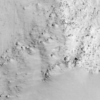
Label: not_dusty